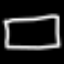
Label: square